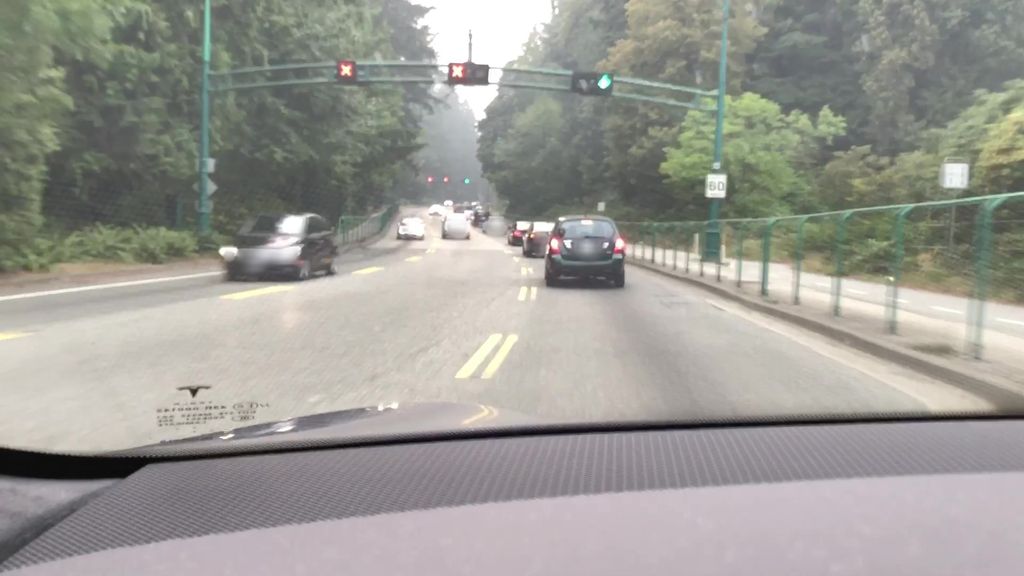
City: vancouver